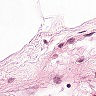
Metastatic tissue present: no